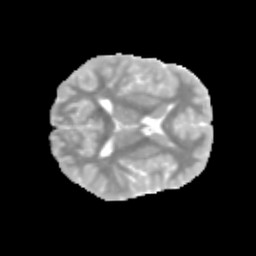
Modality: MD
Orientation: axial
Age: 11
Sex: male
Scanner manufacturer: siemens
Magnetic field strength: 3 T
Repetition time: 3.8 s
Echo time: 0.07 s